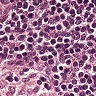
Metastatic tissue present: no